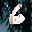
Label: 6